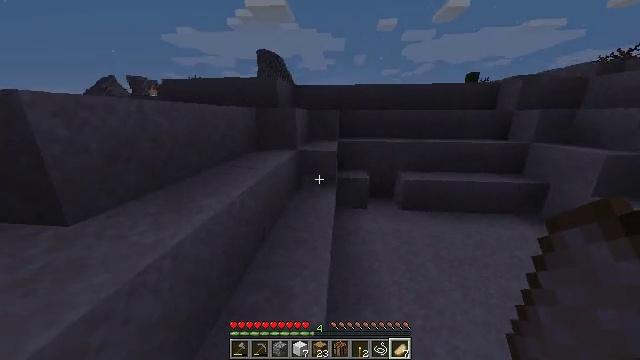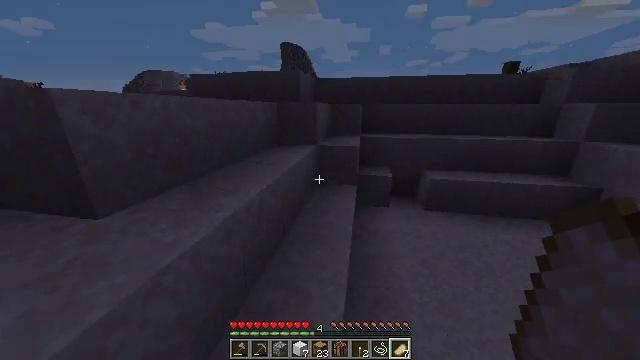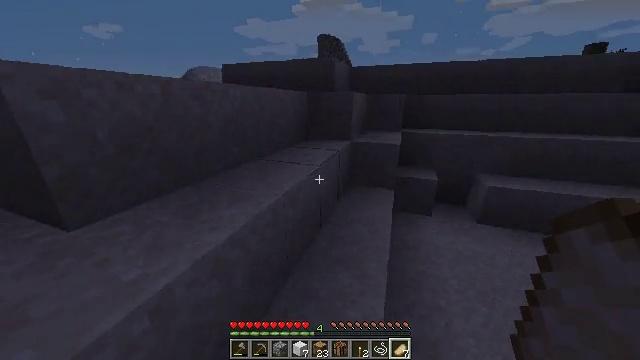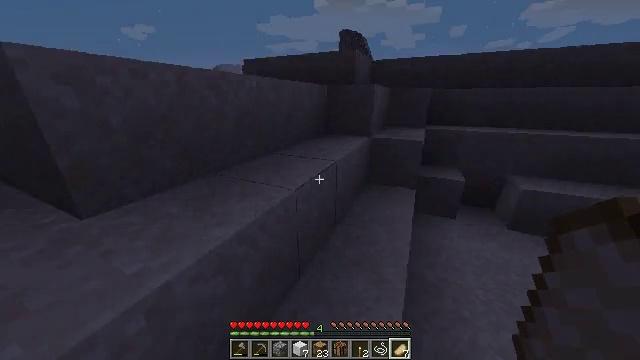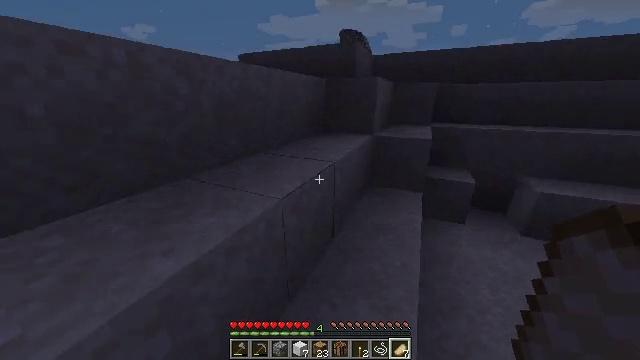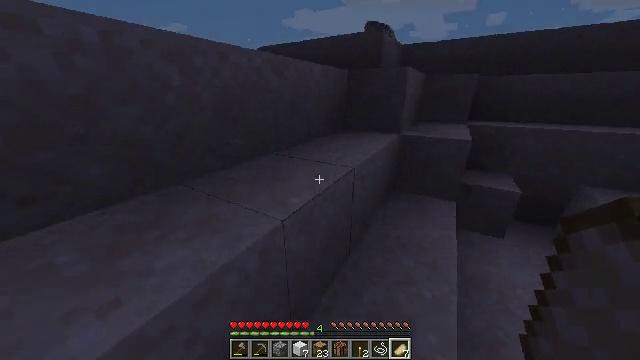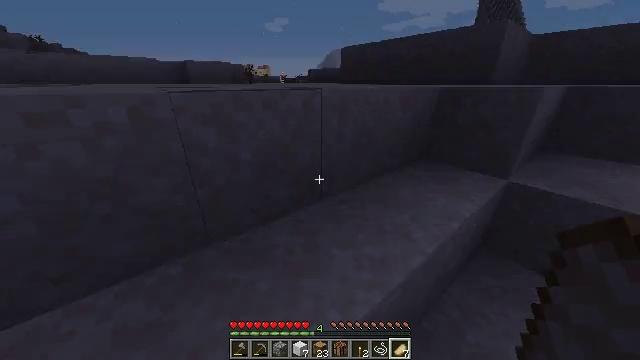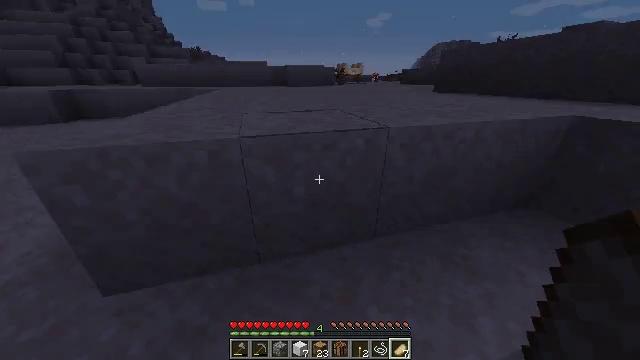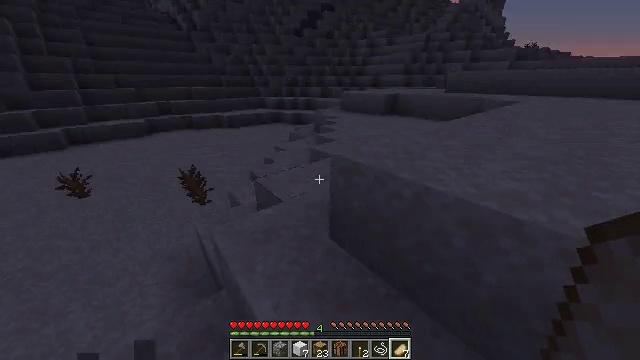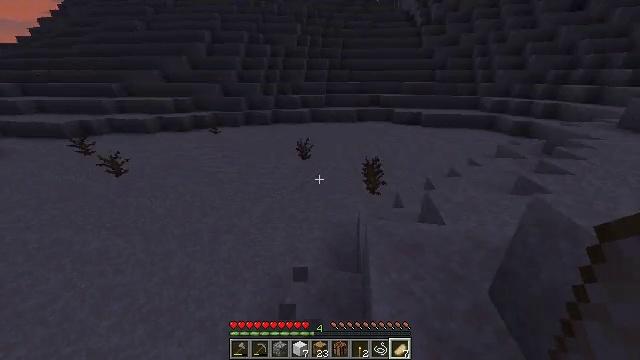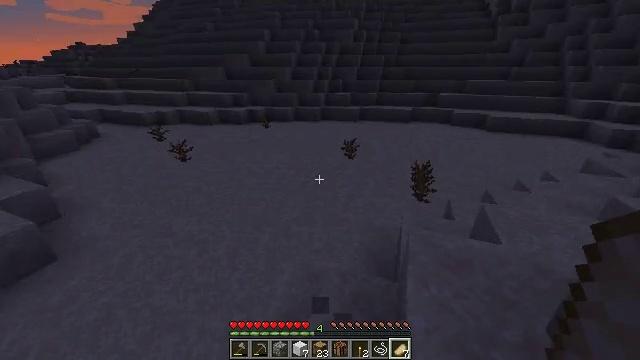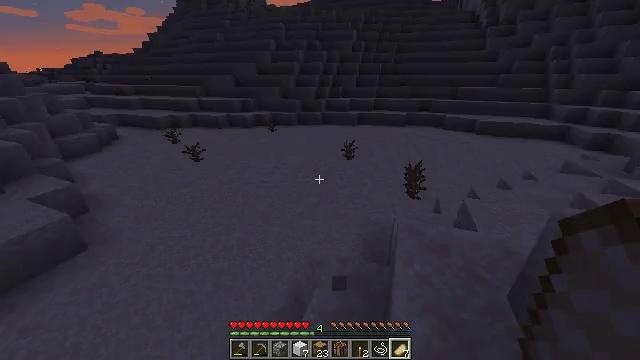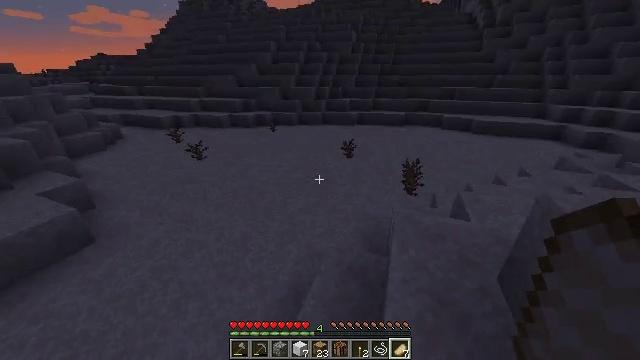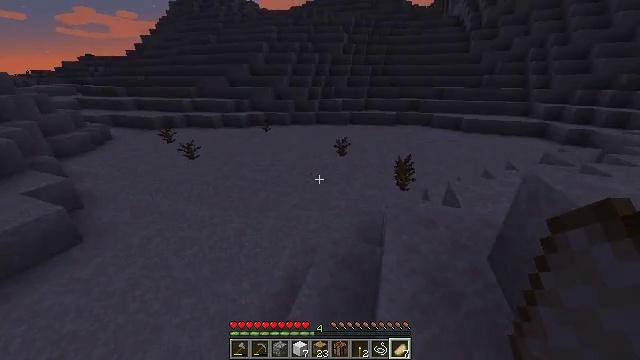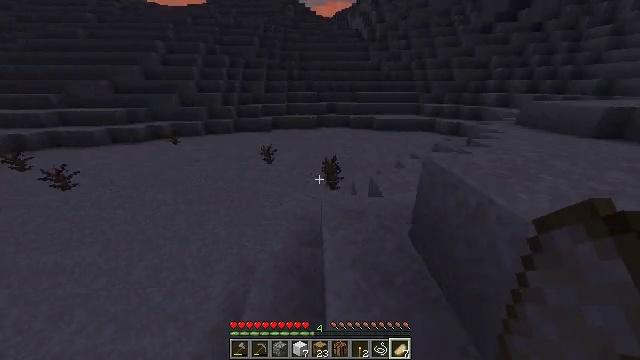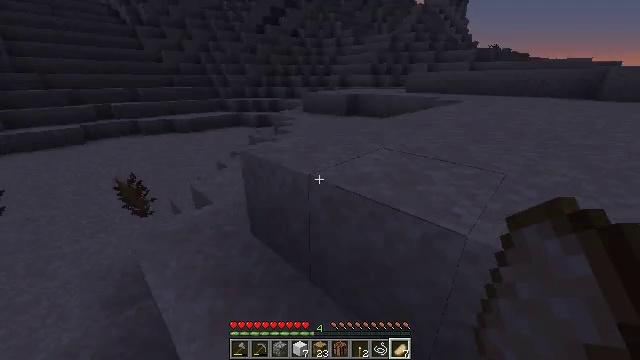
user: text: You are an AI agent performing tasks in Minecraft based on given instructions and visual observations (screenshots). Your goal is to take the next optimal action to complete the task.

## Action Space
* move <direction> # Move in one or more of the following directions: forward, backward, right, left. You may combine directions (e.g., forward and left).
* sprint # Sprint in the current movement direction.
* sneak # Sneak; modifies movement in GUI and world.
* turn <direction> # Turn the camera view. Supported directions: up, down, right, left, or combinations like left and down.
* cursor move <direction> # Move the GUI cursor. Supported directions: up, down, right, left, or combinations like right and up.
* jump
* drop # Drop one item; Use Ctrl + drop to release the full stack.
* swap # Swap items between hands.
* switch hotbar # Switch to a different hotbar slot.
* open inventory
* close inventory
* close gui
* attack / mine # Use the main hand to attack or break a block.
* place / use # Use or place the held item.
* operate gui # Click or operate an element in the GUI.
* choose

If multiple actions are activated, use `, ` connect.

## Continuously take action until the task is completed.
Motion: motion action
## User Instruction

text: Mine the terracotta block.
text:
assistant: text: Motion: move forward, sprint, turn left and down, jump
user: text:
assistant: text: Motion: move forward, sprint, turn left and down, jump
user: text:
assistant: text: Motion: move forward, sprint, turn left, jump
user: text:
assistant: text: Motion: move forward, sprint, jump
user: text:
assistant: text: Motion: move forward, sprint, turn left and down, jump
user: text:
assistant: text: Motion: move forward and move right, sprint, turn left and down, jump
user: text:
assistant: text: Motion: move forward and move right, sprint, turn left, jump
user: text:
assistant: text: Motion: move forward and move right, sprint, turn left, jump
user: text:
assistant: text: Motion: move forward and move right, sprint, turn left, jump
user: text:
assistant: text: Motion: move forward and move right, sprint, turn left, jump
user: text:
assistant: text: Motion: move forward and move right, sprint, jump
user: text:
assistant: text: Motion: move forward, sprint, jump
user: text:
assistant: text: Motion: move forward, sprint, turn right, jump
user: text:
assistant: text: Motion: move forward, sprint, turn right and up, jump
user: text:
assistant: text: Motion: move forward, sprint, turn right, jump
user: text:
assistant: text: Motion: move forward, sprint, turn right, jump
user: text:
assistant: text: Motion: move forward, sprint, turn right, jump
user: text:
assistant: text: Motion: move forward, sprint, turn right and up, jump
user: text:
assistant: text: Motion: move forward, sprint, turn right and up, jump
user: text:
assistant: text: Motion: move forward, sprint, turn right and up, jump
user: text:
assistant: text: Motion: move forward, sprint, turn right, jump
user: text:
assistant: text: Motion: move forward, sprint, turn right, jump
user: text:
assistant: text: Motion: move forward, sprint, turn right, jump
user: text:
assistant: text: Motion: move forward, sprint, turn right, jump
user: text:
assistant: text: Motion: move forward, sprint, turn right, jump
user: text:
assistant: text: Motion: move forward, sprint, turn right, jump
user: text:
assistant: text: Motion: move forward, sprint, jump
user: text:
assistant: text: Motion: move forward, sprint, jump
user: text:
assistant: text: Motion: move forward, sprint, jump
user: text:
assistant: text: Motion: move forward, sprint, jump